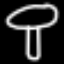
Label: mushroom